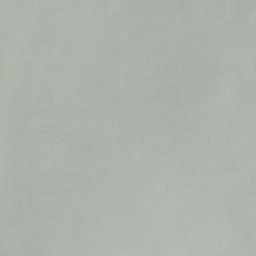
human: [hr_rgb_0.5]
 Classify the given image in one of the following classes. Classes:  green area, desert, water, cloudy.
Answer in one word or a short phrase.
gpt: cloudy